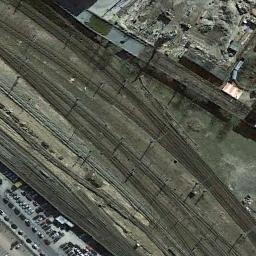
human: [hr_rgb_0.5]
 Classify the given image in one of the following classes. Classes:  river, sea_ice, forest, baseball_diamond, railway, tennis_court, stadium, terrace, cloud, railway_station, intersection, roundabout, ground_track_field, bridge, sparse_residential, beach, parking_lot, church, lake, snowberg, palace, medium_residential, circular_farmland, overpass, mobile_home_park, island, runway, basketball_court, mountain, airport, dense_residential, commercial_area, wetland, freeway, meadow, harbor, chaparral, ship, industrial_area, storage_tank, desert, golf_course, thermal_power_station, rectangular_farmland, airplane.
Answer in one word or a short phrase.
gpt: railway